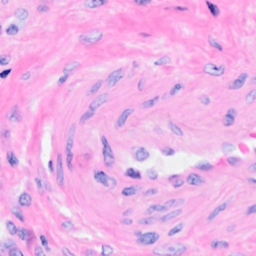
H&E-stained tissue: Breast